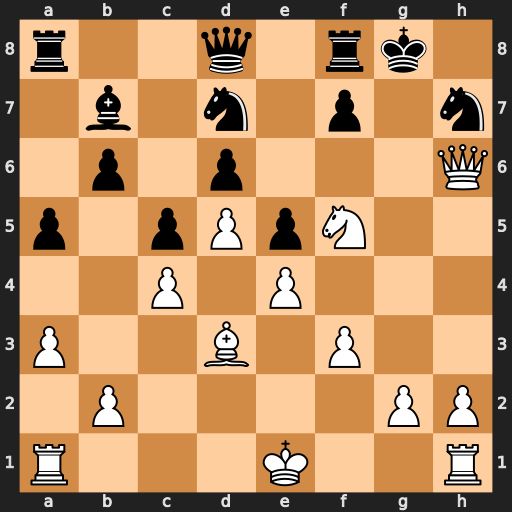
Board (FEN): r2q1rk1/1b1n1p1n/1p1p3Q/p1pPpN2/2P1P3/P2B1P2/1P4PP/R3K2R
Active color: w
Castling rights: KQ
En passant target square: -
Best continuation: Qg7#